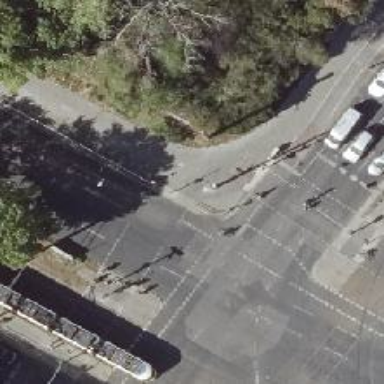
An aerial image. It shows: Road crossing with traffic signals.